Field crop: tomato
Growth stage: 1
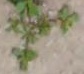
Species: portulaca